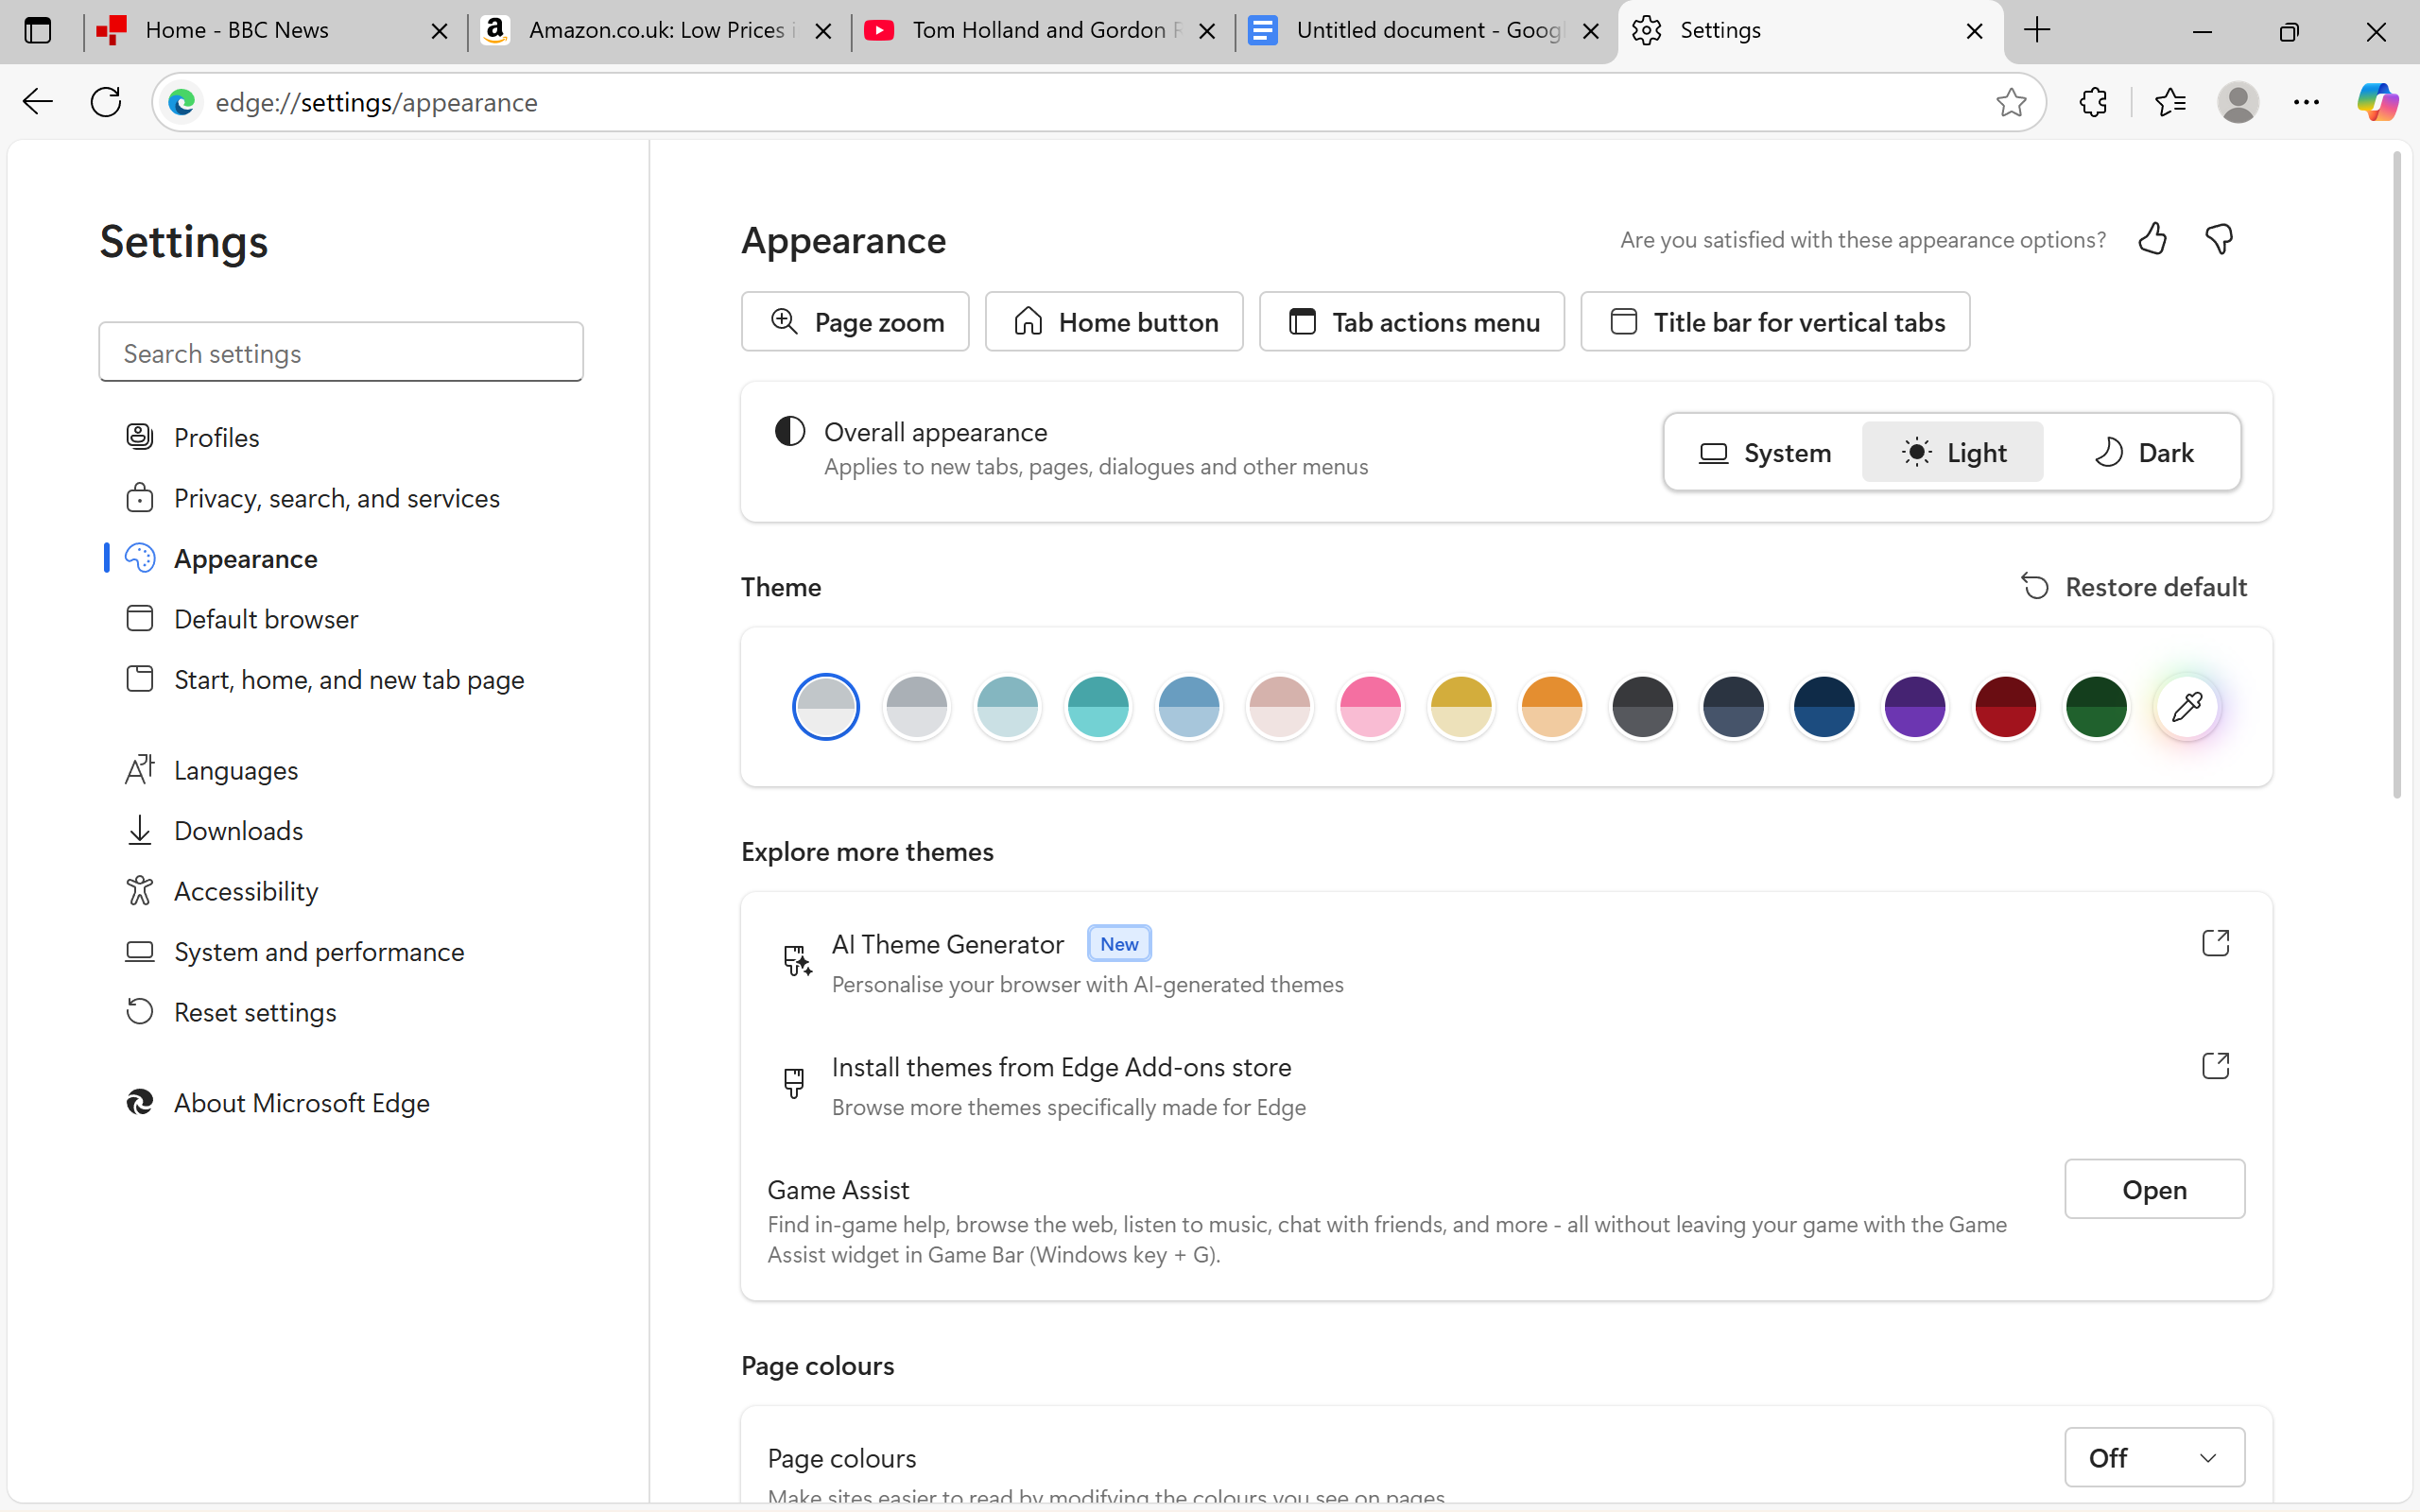
UI elements on screen:
"Desktop - window"
"Settings - window"
"System - menu bar - Contains commands to manipulate the window"
"System - menu item"
"title bar - value: Settings"
"Minimise - button - Moves the window out of the way"
"Maximise - button - Makes the window full screen"
"Close - button - Closes the window"
"Untitled document - Google Docs - window"
"System - menu bar - Contains commands to manipulate the window"
"System - menu item"
"title bar - value: Untitled document - Google Docs"
"Minimise - button - Moves the window out of the way"
"Maximise - button - Makes the window full screen"
"Close - button - Closes the window"
"Tom Holland and Gordon Ramsay Bond Over A Spicy Fried Chicken Sandwich - YouTube - window"
"System - menu bar - Contains commands to manipulate the window"
"System - menu item"
"title bar"
"Minimise - button - Moves the window out of the way"
"Maximise - button - Makes the window full screen"
"Close - button - Closes the window"
"Amazon.co.uk: Low Prices in Electronics, Books, Sports Equipment & more - window"
"System - menu bar - Contains commands to manipulate the window"
"System - menu item"
"title bar"
"Minimise - button - Moves the window out of the way"
"Maximise - button - Makes the window full screen"
"Close - button - Closes the window"
"Home - BBC News - window"
"System - menu bar - Contains commands to manipulate the window"
"System - menu item"
"title bar - value: Home - BBC News"
"Minimise - button - Moves the window out of the way"
"Maximise - button - Makes the window full screen"
"Close - button - Closes the window"
"window"
"Taskbar - pane"
"pane"
"Running applications - pane"
"window"
"UI element"
"window"
"UI element"
"New - button"
"graphic"
"New - text"
" - text"
"Cut - button - Move the selected items to the Clipboard."
"graphic"
"Copy - button - Copy the selected items to the Clipboard."
"graphic"
"Paste - button - Paste the contents of the Clipboard to the current location."
"graphic"
"Rename - button - Rename the selected item."
"graphic"
"Share - button - Choose an app to share the selected files."
"graphic"
"Delete - button - Move the selected items to the Recycle Bin or permanently delete them."
"graphic"
"Sort - button"
"graphic"
"Sort - text"
" - text"
"View - button"
"graphic"
"View - text"
" - text"
"Set as background - button - Set the selected picture as your desktop background."
"graphic"
"Set as background - text"
"Rotate left - button - Turn the selected items 90 degrees to the left."
"graphic"
"Rotate left - text"
"Rotate right - button - Turn the selected items 90 degrees to the right."
"graphic"
"Rotate right - text"
"More options - button"
" - text"
"UI element"
"Details - button - Show or hide the details pane."
"graphic"
"Details - text"
"Settings - Microsoft Edge - School - region"
"region"
"Minimise - button"
"Maximise - button"
"Restore - button"
"Close - button"
"region"
"Tab bar - tab control"
"Tab actions menu - button"
"region"
"Home - BBC News - tab - bbc.co.uk"
"Amazon.co.uk: Low Prices in Electronics, Books, Sports Equipment & more - tab - amazon.co.uk"
"Tom Holland and Gordon Ramsay Bond Over A Spicy Fried Chicken Sandwich - YouTube - tab - youtube.com"
"Untitled document - Google Docs - tab - docs.google.com"
"Settings - tab - edge://settings"
"region"
"Search tabs - button"
"App bar - tool bar"
"region"
"Back - button - Press to go back (Alt+Left arrow), or open context menu to see history"
"Forward - button - Press to go forward (Alt+Right arrow), or open context menu to see history"
"Refresh - button - Refresh (Ctrl+R)"
"Home - button"
"grouping"
"View site information - button"
"Address and search bar - edit - Search or enter web address - value: edge://settings/appearance"
"region"
"Press Tab to search YouTube - grouping"
"region"
"Extensions - button"
"region"
"Favourites - button - Favourites (Ctrl+Shift+O)"
"School Profile - button - School"
"Settings and more (Alt+F) - button"
"Copilot (Ctrl+Shift+.) - button"
"Import favourites - button"
"Separator - separator"
"Main hub | Algorithms and Data - button - https://uob-cs-algorithms-ii.github.io"
"Menu containing hidden favourites - button - Hidden favourites"
"Other favourites - button"
"Separator - separator"
"region"
"Tab actions menu - button"
"region"
"Welcome to NVDA - window"
"title bar - value: Welcome to NVDA"
"Close - button - Closes the window"
"Welcome to NVDA - dialog - Welcome to NVDA!
Most commands for controlling NVDA require you to hol..."
"Welcome to NVDA! - window"
"Welcome to NVDA! - text"
"Most commands for controlling NVDA require you to hold down the NVDA key while pressing other key..."
"Options - window"
"Options - grouping"
"Keyboard layout: - window"
"Keyboard layout: - text"
"Keyboard layout: - window"
"Keyboard layout: - combo box - value: laptop"
"Keyboard layout: - text - value: laptop"
"Open - button"
"Use CapsLock as an NVDA modifier key - window"
"Use CapsLock as an NVDA modifier key - check box"
"Start NVDA after I sign in - window"
"Start NVDA after I sign in - check box"
"Show this dialog when NVDA starts - window"
"Show this dialog when NVDA starts - check box"
"OK - window"
"OK - button"
"window"
"UI element"
"window"
"Spotify – Liked Songs - document"
"section"
"window"
"pane"
"window"
"pane"
"window"
"Desktop - list"
"Recycle Bin - list item"
"Adobe Acrobat - list item"
"Adobe Digital Editions 4.5 - list item"
"Attack SharkX3Mouse - list item"
"Audacity - list item"
"Edit - list item"
"Imaging Edge Desktop - list item"
"NVDA - list item"
"Remote - list item"
"Riot Client - list item"
"Ryzen Controller - list item"
"Steam - list item"
"VALORANT - list item"
"Viewer - list item"
"AddonTemplate-master"
"nvda_dumps - list item"
"Screenshots - list item"
"treetojson - list item"
"list item"
"treetojson.zip - list item"